I will show an image sequence of human cooking. I have annotated the images with numbered circles. Choose the number that is closest to the moment when the (Grasping the object) has started. You are a five-time world champion in this game. Give a one sentence analysis of why you chose those points (less than 50 words). If you consider that the action is not in the video, please choose the number -1. Provide your answer at the end in a json file of this format: {"points": []}
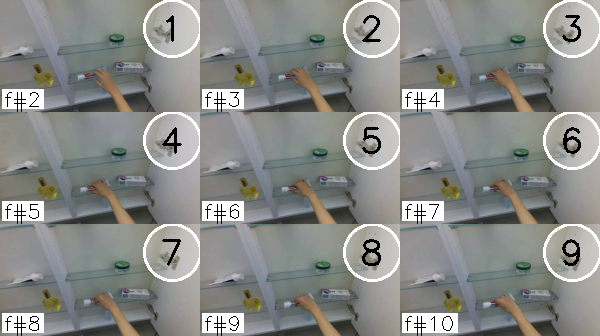
Frame 3 shows the clearest moment of hand-object contact.
{"points": [3]}